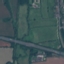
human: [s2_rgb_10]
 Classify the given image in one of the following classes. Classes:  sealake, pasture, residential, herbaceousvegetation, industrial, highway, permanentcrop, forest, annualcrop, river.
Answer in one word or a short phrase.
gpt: Highway